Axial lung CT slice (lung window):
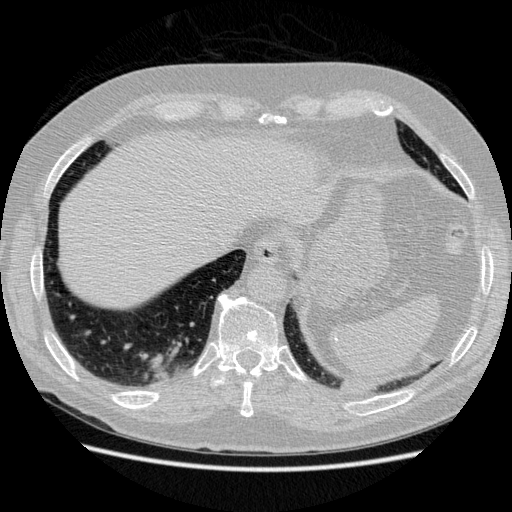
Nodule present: no